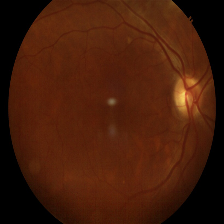
Diabetic retinopathy grade: Proliferative DR